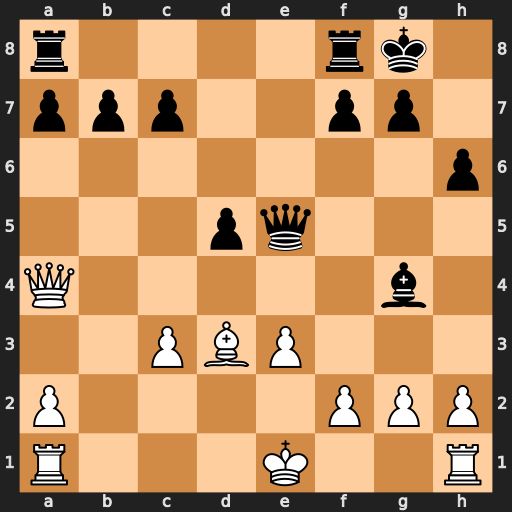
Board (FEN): r4rk1/ppp2pp1/7p/3pq3/Q5b1/2PBP3/P4PPP/R3K2R
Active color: w
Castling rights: KQ
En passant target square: -
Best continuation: Qxg4 Qxc3+ Ke2 Qb2+ Kf3